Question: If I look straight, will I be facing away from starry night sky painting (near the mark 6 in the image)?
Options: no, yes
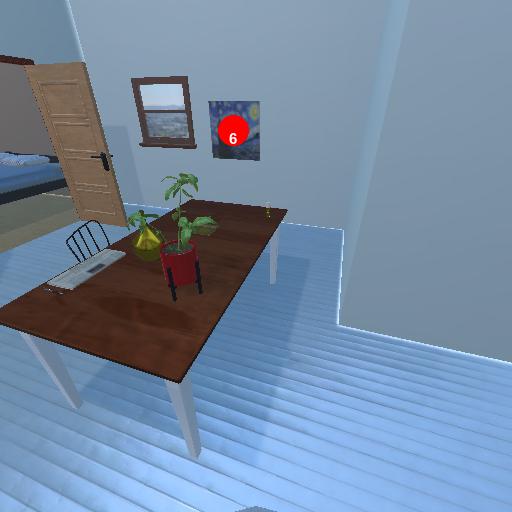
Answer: no